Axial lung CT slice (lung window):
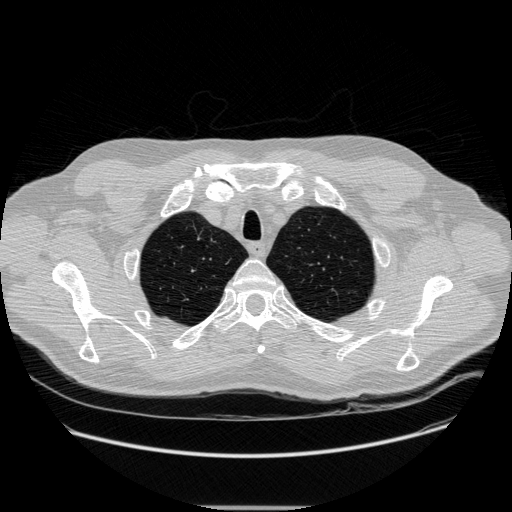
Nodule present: no